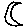
Label: moon